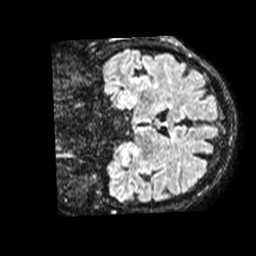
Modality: FLAIR
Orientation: coronal
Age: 70
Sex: female
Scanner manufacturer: philips
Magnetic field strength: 1.5 T
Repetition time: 4.8 s
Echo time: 0.3379 s